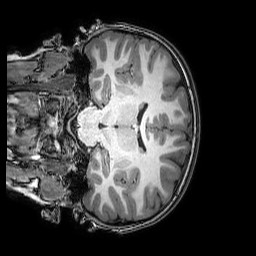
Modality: T1w
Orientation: coronal
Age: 7
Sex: male
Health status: healthy